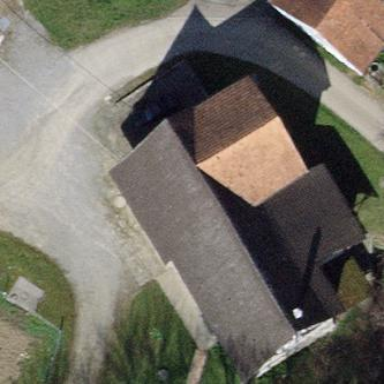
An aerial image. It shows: Detached building.